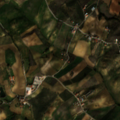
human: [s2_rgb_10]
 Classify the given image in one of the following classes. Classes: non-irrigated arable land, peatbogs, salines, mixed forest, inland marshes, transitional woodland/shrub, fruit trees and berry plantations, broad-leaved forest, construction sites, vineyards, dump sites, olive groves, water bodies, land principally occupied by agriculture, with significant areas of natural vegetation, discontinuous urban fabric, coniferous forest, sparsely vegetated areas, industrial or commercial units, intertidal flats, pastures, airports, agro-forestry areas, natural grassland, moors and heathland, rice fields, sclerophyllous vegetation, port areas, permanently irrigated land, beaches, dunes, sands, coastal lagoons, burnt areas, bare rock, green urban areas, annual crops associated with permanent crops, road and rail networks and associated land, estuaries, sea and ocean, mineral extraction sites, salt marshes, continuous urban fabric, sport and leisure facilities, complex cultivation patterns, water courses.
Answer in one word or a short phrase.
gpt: non-irrigated arable land, complex cultivation patterns, land principally occupied by agriculture, with significant areas of natural vegetation